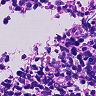
Metastatic tissue present: no